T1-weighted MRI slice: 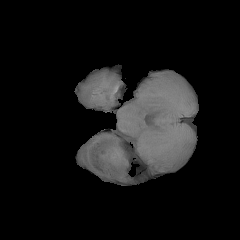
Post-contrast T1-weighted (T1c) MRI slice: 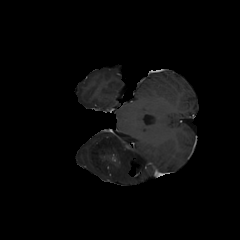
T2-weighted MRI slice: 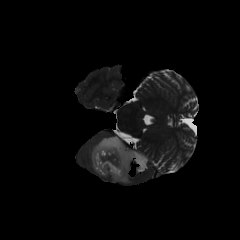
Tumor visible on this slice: yes